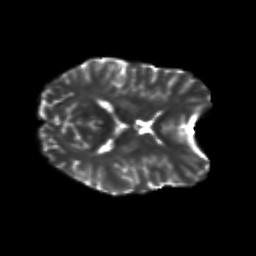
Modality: T2w
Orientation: axial
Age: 21
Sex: male
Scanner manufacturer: siemens
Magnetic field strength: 3 T
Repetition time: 3.5 s
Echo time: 0.125 s